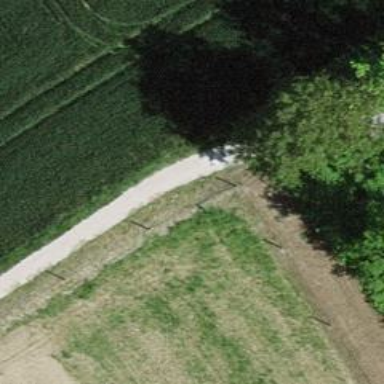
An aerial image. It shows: Unpaved footway.